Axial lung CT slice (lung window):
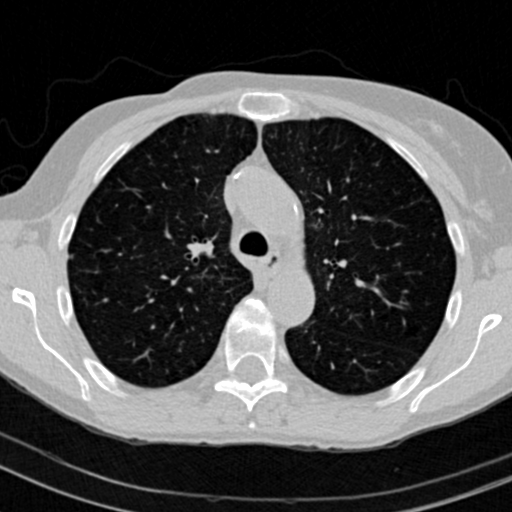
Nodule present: no